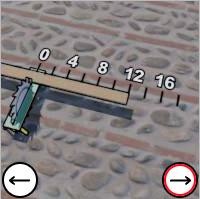
Task: length
Answer: 12
First scale value: 4.0